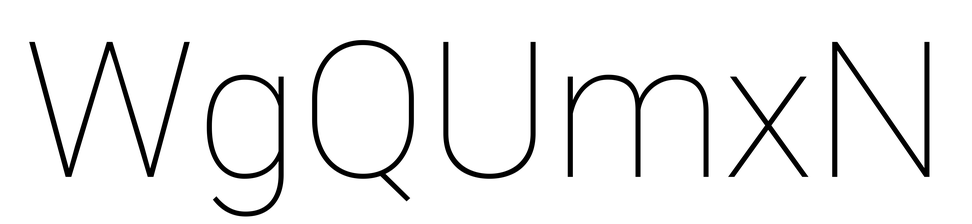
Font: Roboto_Thin